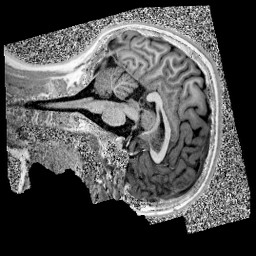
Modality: UNIT1
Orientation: sagittal
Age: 13
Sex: female
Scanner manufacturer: siemens
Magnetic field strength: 3 T
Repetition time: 4 s
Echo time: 0.00299 s